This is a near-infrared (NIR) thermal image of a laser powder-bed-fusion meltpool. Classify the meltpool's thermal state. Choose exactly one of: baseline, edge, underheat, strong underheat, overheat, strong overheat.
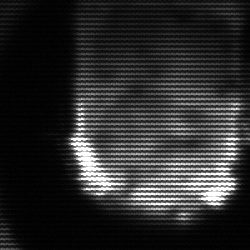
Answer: strong underheat